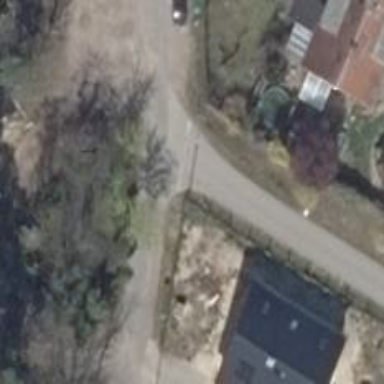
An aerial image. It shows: Unclassified road with asphalt surface.